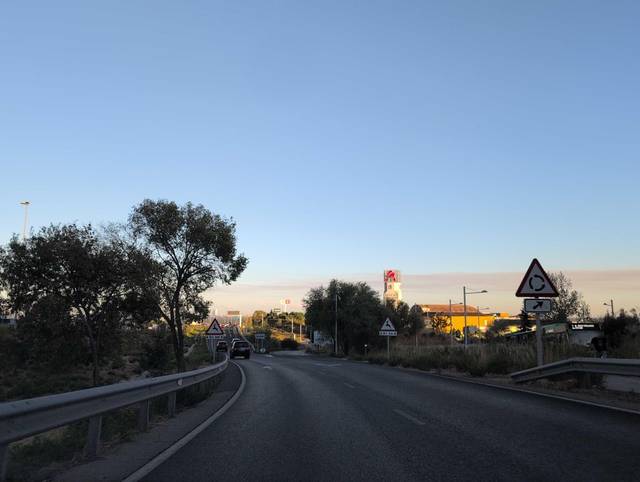
Region: Spain
Coordinates: 40.571, -3.923